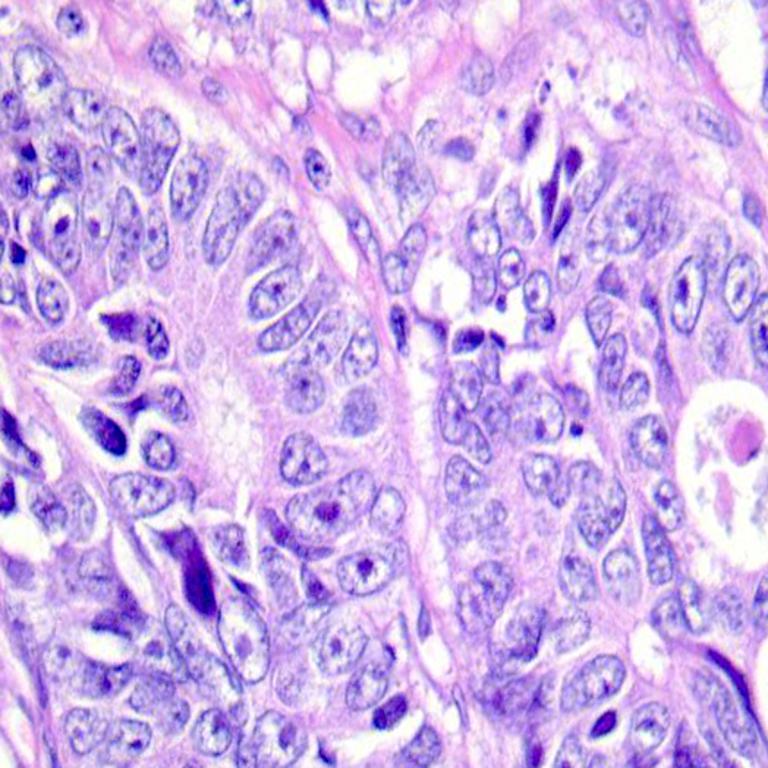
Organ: colon
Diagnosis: adenocarcinomas